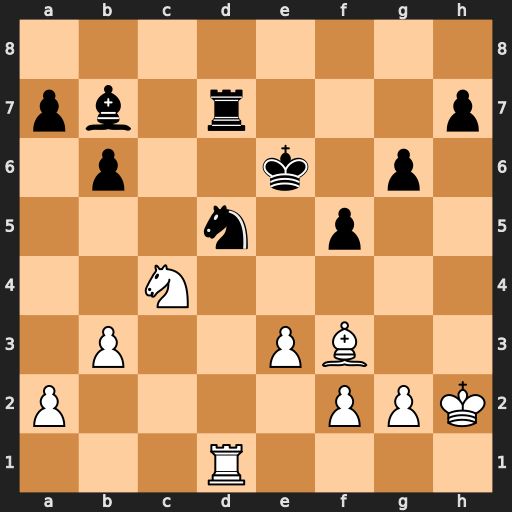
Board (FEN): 8/pb1r3p/1p2k1p1/3n1p2/2N5/1P2PB2/P4PPK/3R4
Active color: w
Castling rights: -
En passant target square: -
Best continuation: e4 Nc3 exf5+ gxf5 Rxd7 Kxd7 Bxb7